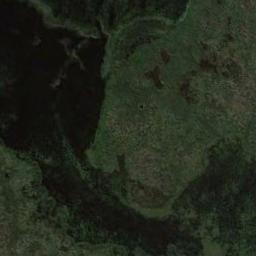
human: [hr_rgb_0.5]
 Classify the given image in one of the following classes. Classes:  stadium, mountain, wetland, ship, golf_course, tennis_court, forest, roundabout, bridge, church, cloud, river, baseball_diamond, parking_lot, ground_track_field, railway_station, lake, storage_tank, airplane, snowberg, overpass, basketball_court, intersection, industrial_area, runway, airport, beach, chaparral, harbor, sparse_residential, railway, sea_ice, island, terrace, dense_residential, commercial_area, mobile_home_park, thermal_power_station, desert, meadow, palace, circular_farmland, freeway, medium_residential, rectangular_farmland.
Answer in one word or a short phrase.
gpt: wetland